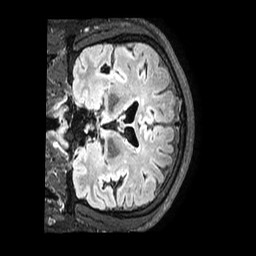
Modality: FLAIR
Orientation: coronal
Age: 50
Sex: male
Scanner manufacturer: philips
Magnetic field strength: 3 T
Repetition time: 4.8 s
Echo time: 0.34 s